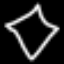
Label: diamond